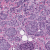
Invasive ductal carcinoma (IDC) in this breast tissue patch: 1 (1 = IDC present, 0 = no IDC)